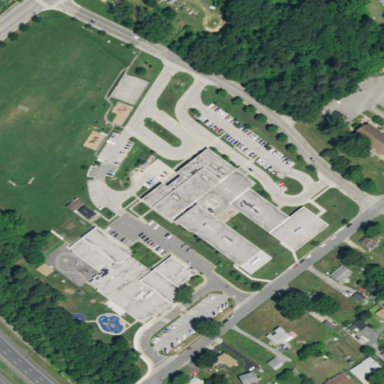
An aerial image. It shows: School.